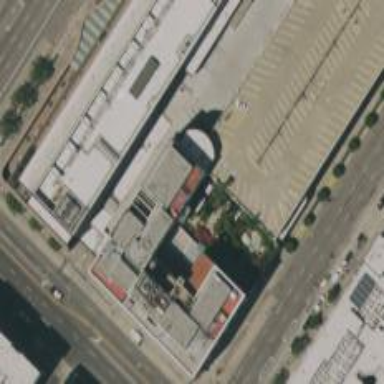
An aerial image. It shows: Retail building.